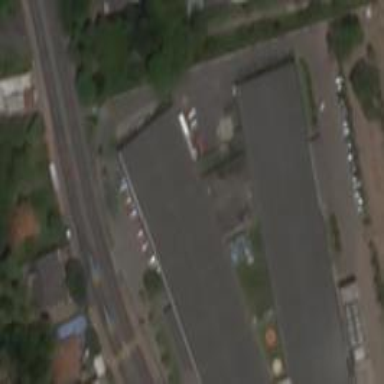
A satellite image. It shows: Supermarket.